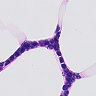
Metastatic tissue present: no